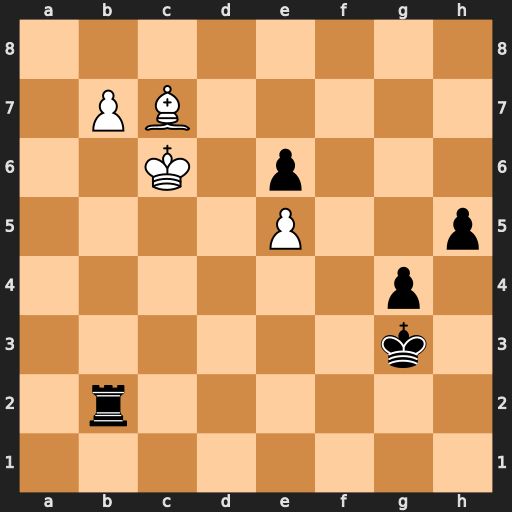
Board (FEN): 8/1PB5/2K1p3/4P2p/6p1/6k1/1r6/8
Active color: w
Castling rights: -
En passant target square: -
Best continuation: Bb6 h4 b8=Q